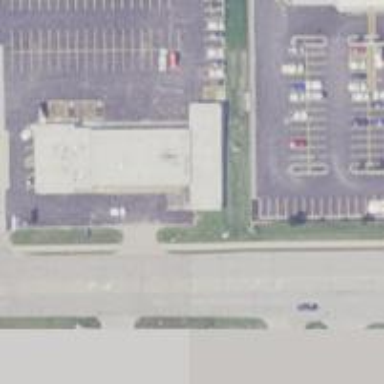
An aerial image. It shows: Clinic.